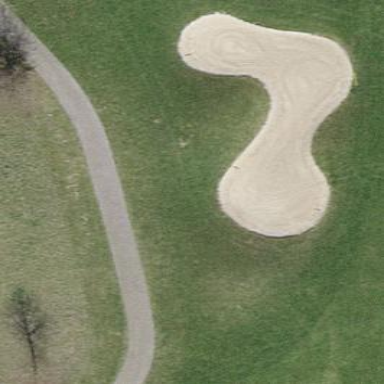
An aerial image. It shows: Golf bunker filled with natural sand.